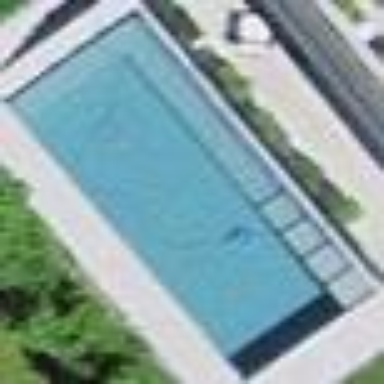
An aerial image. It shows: Swimming pool located in leisure land.